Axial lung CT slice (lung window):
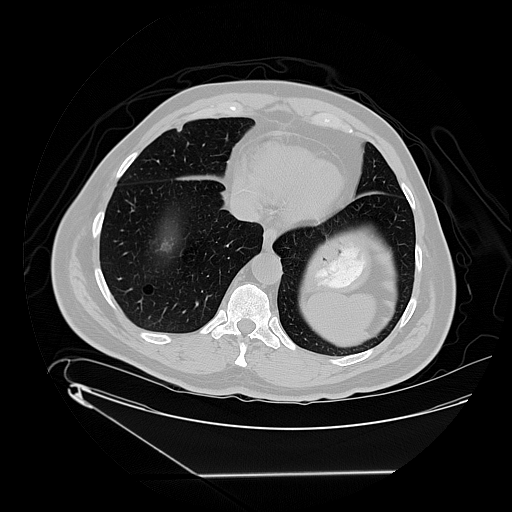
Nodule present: no